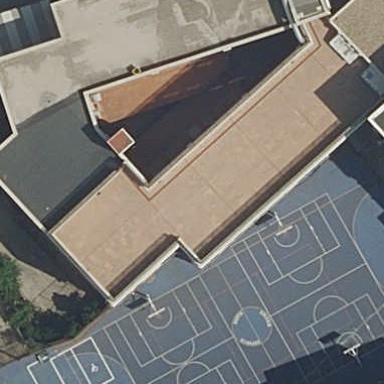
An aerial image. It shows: School.